Field crop: maize
Growth stage: 2
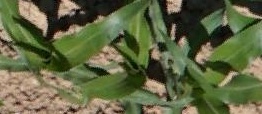
Species: maize